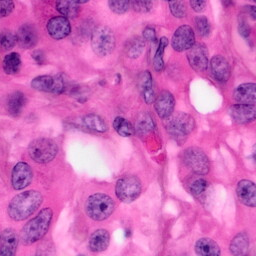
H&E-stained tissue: Pancreatic